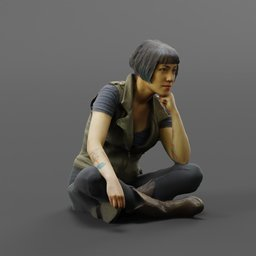
Label: people